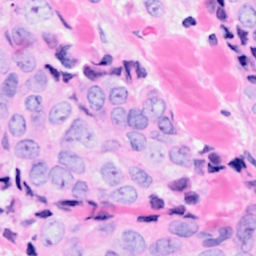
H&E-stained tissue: Breast